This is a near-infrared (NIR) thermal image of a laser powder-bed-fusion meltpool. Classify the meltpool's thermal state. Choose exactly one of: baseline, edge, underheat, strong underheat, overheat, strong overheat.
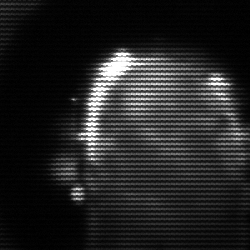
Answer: baseline